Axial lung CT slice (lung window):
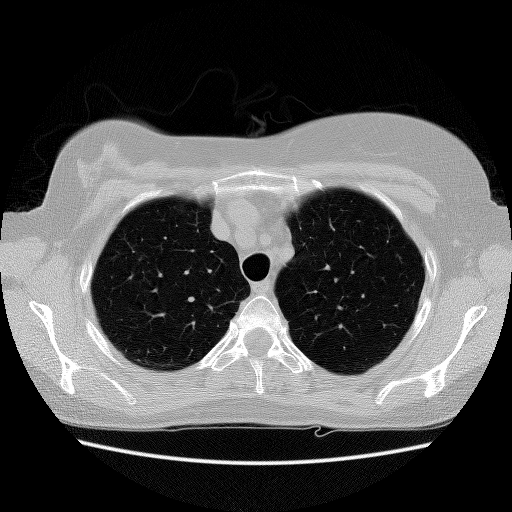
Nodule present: yes
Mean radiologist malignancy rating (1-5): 3